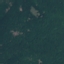
Land use / land cover: Forest